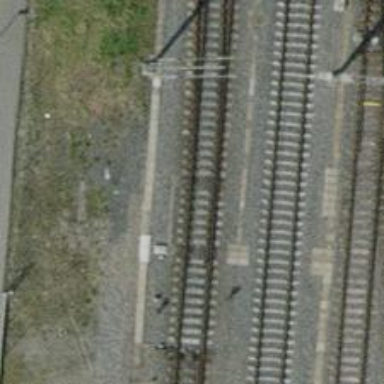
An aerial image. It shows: Railway switch.